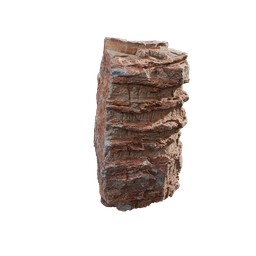
Label: nature